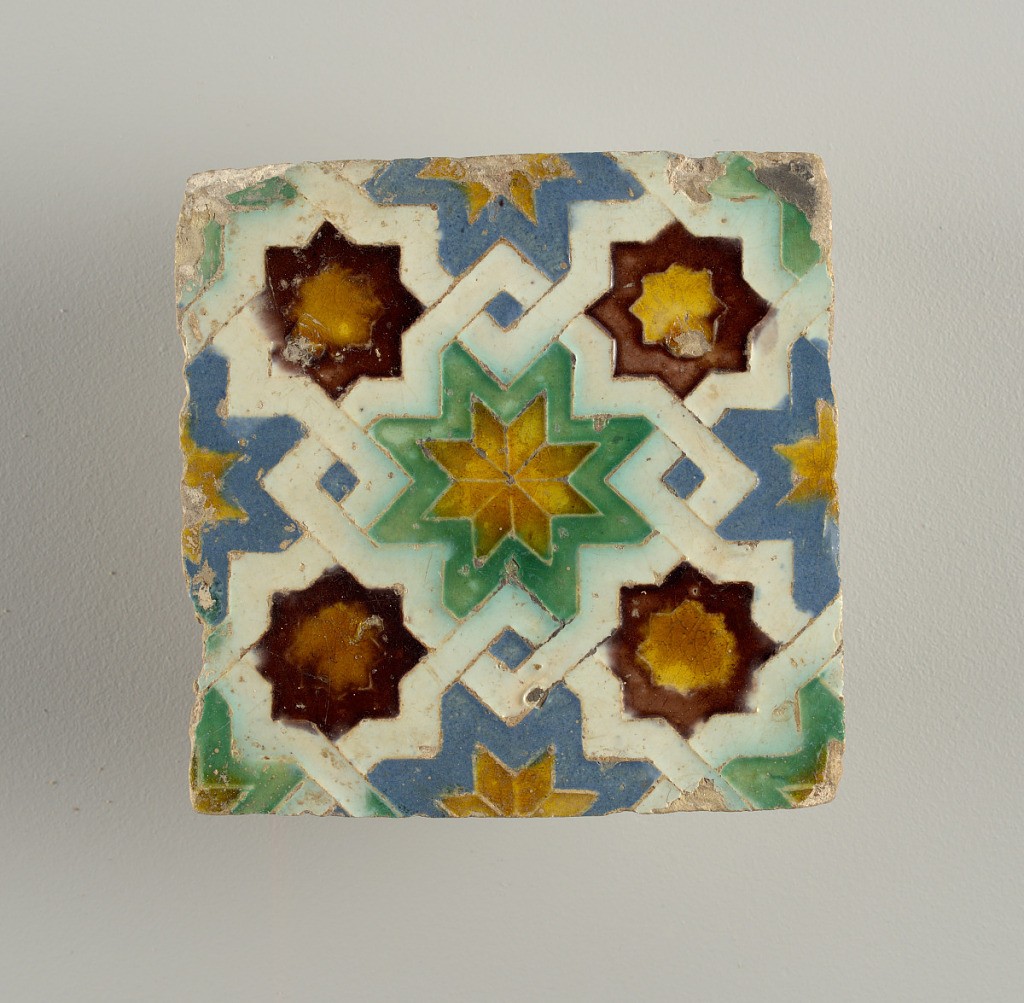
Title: Tile
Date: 16th century
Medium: Glazed moulded earthenware
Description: White, yellow, green, blue and brown glaze, in low relief. Geometrical design, with eight-pointed stars and interlacing bands.